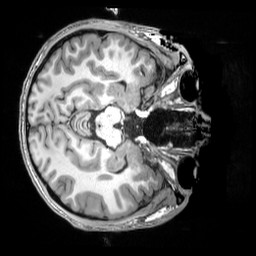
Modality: T1w
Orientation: axial
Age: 19
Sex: male
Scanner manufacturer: siemens
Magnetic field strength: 3 T
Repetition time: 2.5 s
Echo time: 0.00343 s